Chest X-ray:
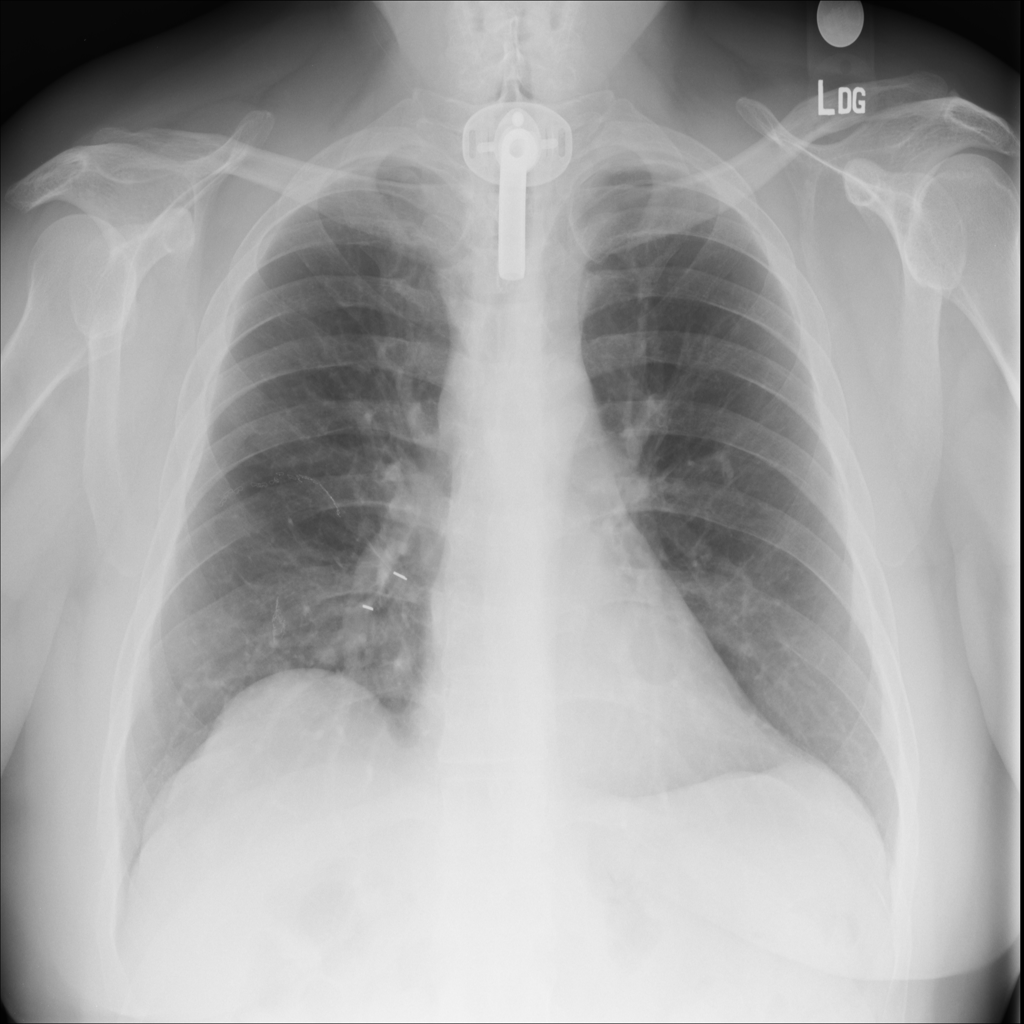
No abnormal finding: yes